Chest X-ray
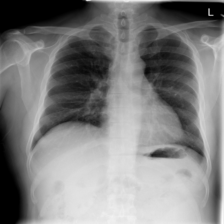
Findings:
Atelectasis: negative
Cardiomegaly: negative
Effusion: negative
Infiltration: negative
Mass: negative
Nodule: negative
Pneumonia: negative
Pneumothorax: negative
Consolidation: negative
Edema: negative
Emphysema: negative
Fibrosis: negative
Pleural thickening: negative
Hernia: negative